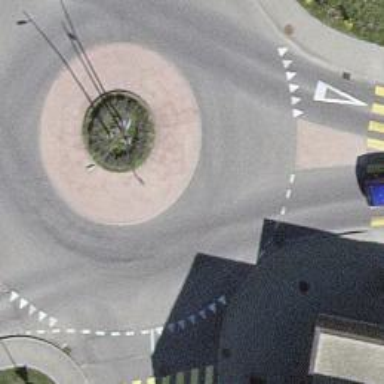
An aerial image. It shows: Secondary road leading to roundabout.